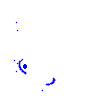
Particle: pion